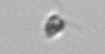
Label: Pyramimonas